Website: bh-photo
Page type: store-pickup
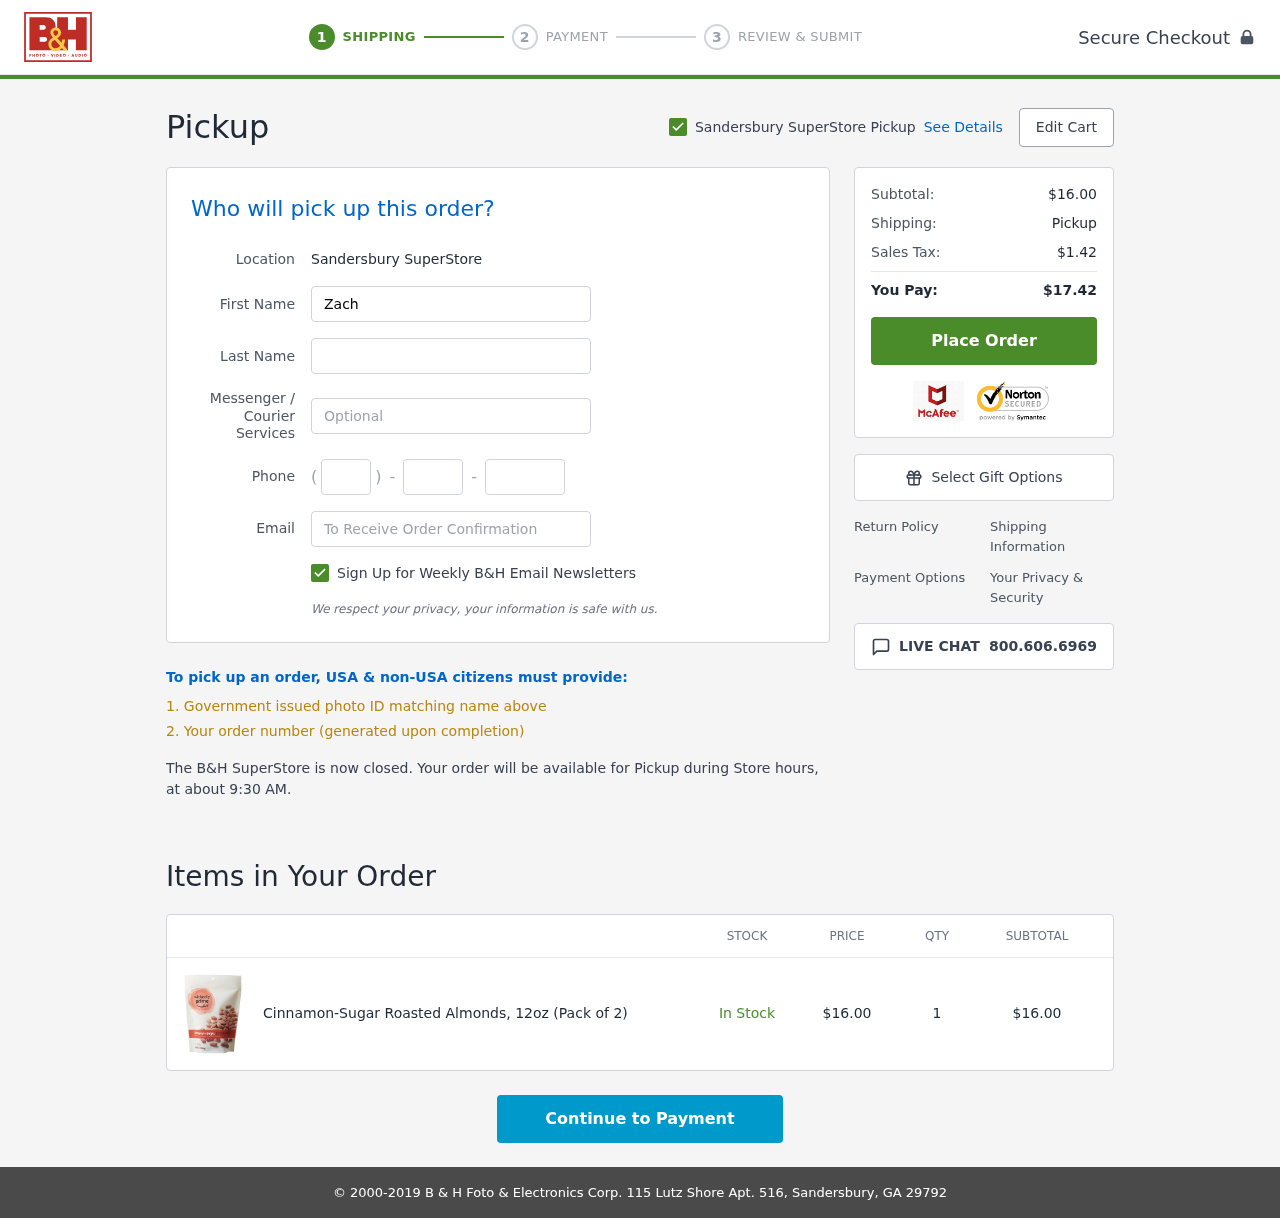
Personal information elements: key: PII_EMAIL
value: zachary.hernandez@hotmail.com
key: PII_FIRSTNAME
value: Zachary
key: PII_LASTNAME
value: Hernandez
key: PII_LOCATION1_CITY
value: Sandersbury SuperStore Pickup
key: PII_LOCATION1_CITY
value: Sandersbury SuperStore
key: PII_PHONE_AREA
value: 218
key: PII_PHONE_PREFIX
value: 846
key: PII_PHONE_SUFFIX
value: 1712
Product elements: key: PRODUCT1_NAME
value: Cinnamon-Sugar Roasted Almonds, 12oz (Pack of 2)
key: PRODUCT1_PRICE
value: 16
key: PRODUCT1_QUANTITY
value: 1
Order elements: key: ORDER_SUBTOTAL
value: $16.00
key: ORDER_TAX
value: $1.42
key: ORDER_TOTAL
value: $17.42